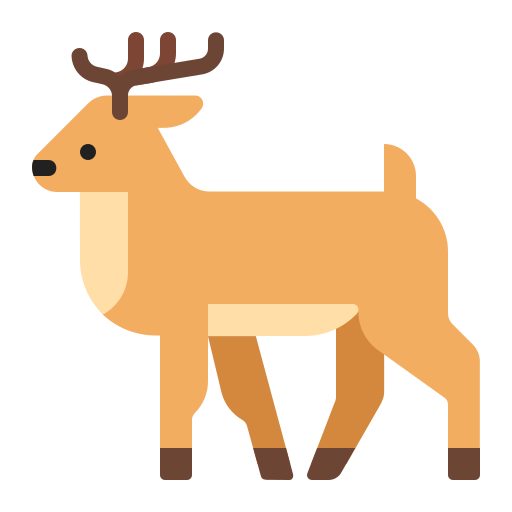
deer flat